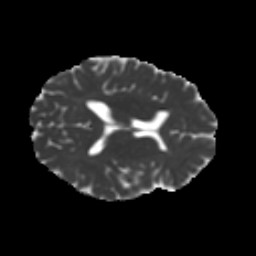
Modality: MD
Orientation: axial
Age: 45
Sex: female
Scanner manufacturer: ge
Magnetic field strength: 3 T
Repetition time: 7.8 s
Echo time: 0.0606 s